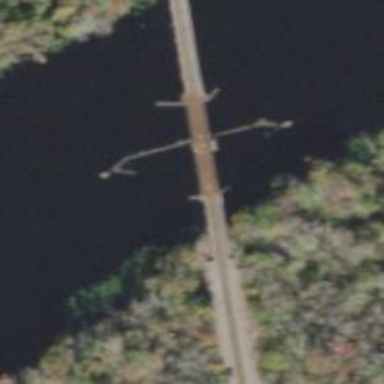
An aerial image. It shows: Bridge over railway line.